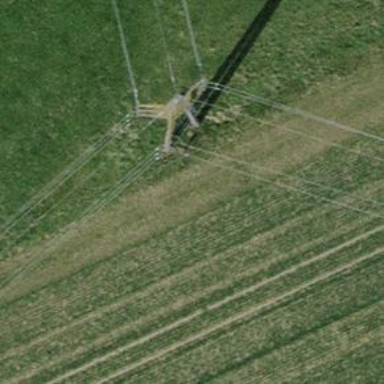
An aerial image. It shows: Power line is depicted.